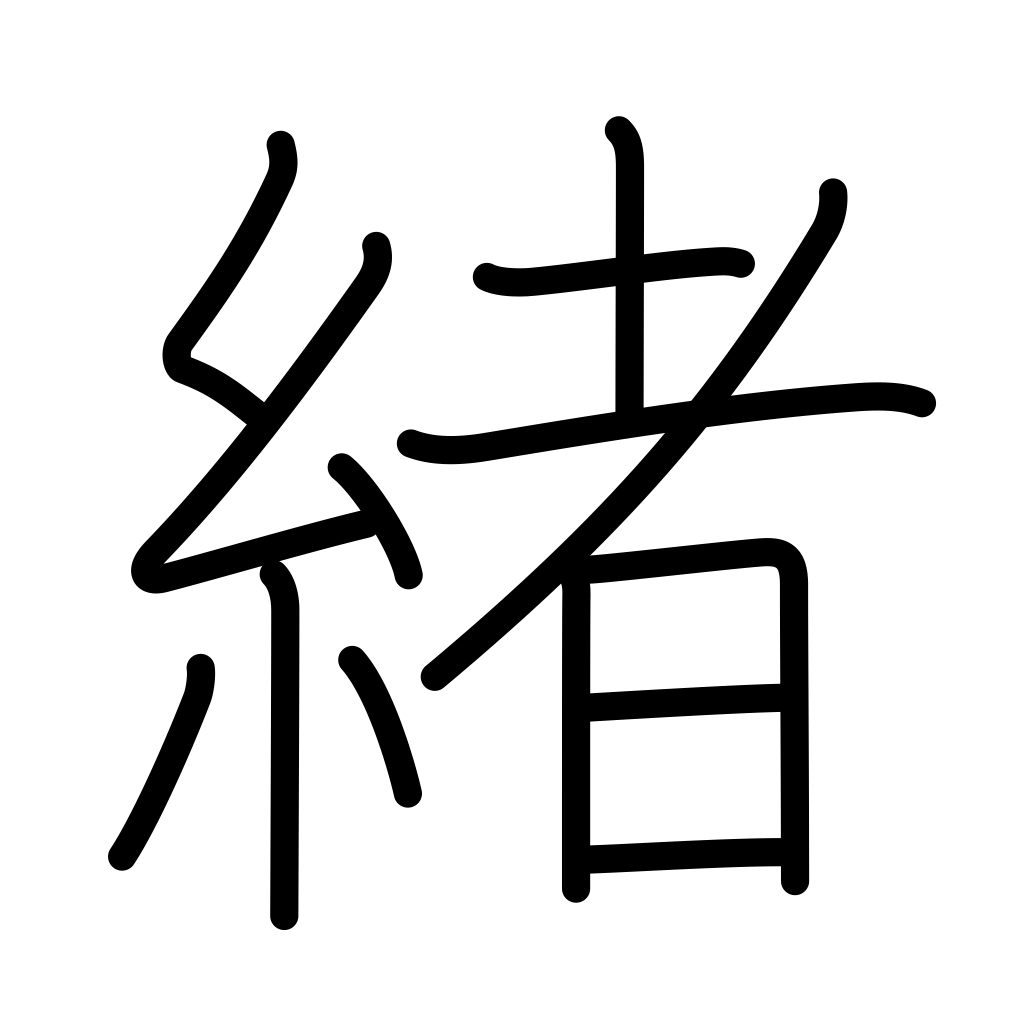
Meaning: thong, beginning, inception, end, cord, strap, mental or emotional state